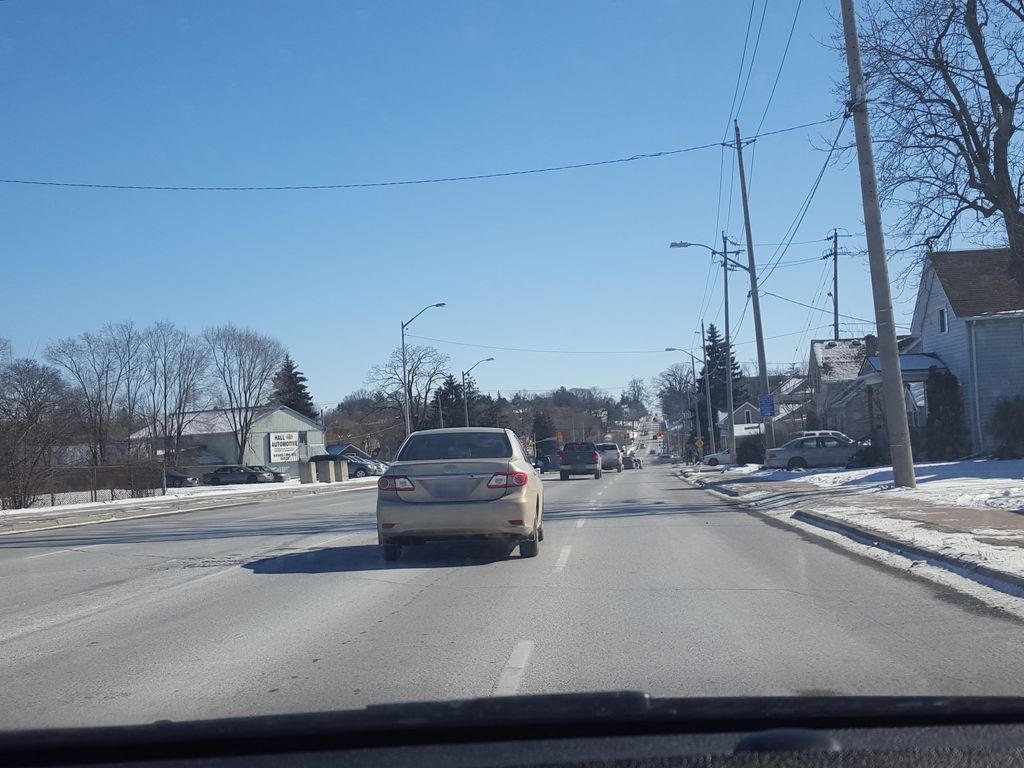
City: kitchener-waterloo